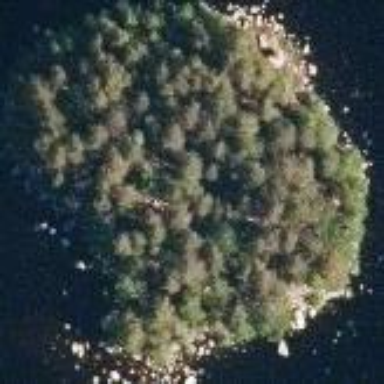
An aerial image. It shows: Islet surrounded by woodland.